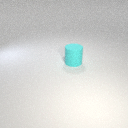
large cyan rubber cylinder